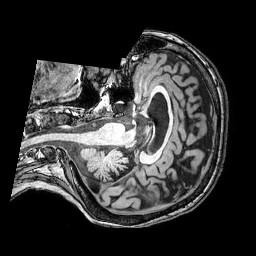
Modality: T1w
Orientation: axial
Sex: female
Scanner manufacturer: philips
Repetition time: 0.008183 s
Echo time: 0.00375 s